Interaction volume radius: 5 \u00c5
Interaction volume height: 15 \u00c5
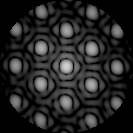
Disorder parameter: 0.1039